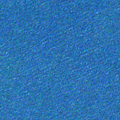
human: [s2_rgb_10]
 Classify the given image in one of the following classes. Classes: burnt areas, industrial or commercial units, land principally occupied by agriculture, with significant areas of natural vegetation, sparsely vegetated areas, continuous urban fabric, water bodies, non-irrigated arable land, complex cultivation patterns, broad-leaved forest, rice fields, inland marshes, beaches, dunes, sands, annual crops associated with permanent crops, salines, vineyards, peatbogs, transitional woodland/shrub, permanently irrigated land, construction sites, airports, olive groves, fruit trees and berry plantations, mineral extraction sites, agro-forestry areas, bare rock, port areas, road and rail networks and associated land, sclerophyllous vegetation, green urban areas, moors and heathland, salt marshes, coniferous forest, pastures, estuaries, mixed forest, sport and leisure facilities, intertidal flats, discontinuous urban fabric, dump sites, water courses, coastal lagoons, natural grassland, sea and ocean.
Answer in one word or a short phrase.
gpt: sea and ocean